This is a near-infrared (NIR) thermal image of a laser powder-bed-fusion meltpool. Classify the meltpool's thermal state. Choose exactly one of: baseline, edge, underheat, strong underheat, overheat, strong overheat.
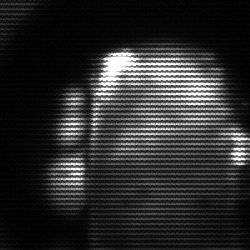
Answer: baseline